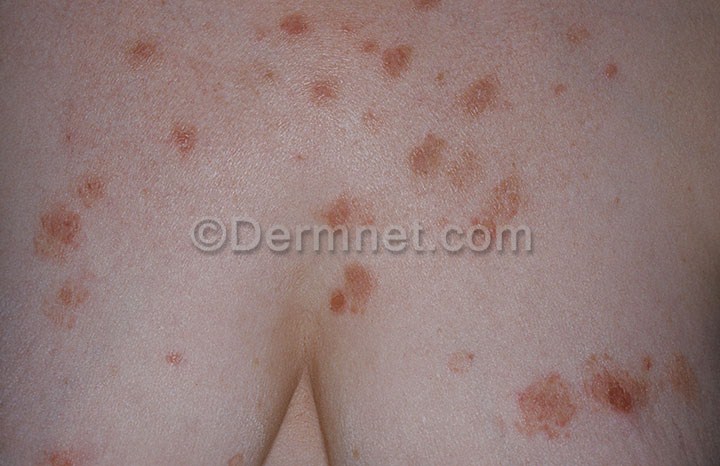
Disease: Bullous Disease Photos